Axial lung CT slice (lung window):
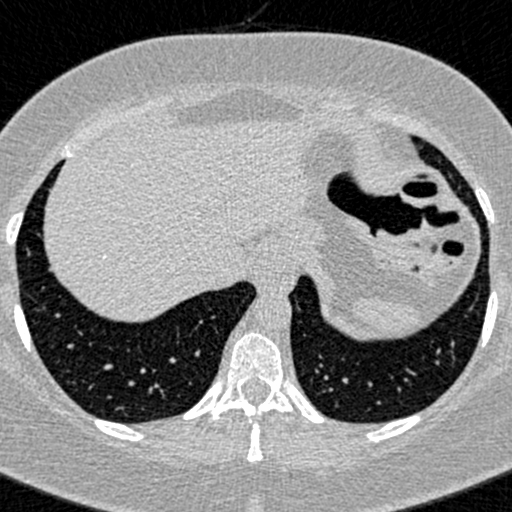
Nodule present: no